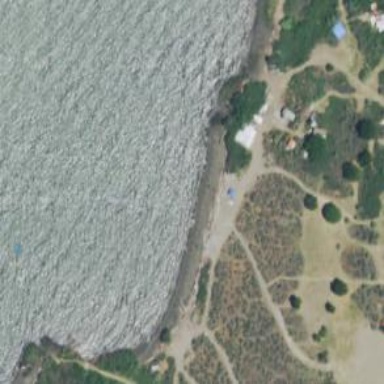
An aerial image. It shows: Slipway on leisure land for kitesurfing and windsurfing sports.